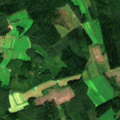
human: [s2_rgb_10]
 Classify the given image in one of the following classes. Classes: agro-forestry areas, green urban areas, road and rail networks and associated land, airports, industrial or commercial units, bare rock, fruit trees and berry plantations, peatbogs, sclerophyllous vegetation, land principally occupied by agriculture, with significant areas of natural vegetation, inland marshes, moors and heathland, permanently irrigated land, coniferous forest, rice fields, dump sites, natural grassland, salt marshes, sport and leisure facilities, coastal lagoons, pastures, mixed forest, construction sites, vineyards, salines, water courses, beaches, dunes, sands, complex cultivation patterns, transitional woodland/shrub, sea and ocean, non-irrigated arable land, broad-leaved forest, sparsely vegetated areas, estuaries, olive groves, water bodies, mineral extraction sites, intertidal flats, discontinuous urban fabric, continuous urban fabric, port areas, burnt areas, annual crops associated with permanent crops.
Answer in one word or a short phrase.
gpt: land principally occupied by agriculture, with significant areas of natural vegetation, coniferous forest, mixed forest